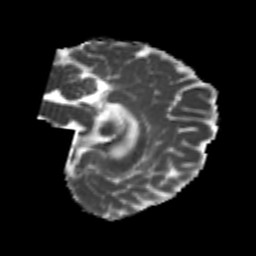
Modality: MD
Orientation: sagittal
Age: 25
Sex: female
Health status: healthy
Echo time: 0.074 s